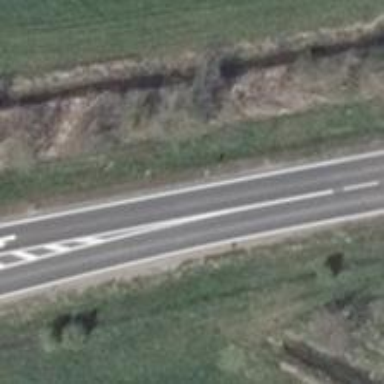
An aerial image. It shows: Secondary road with asphalt surface.